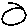
Label: circle